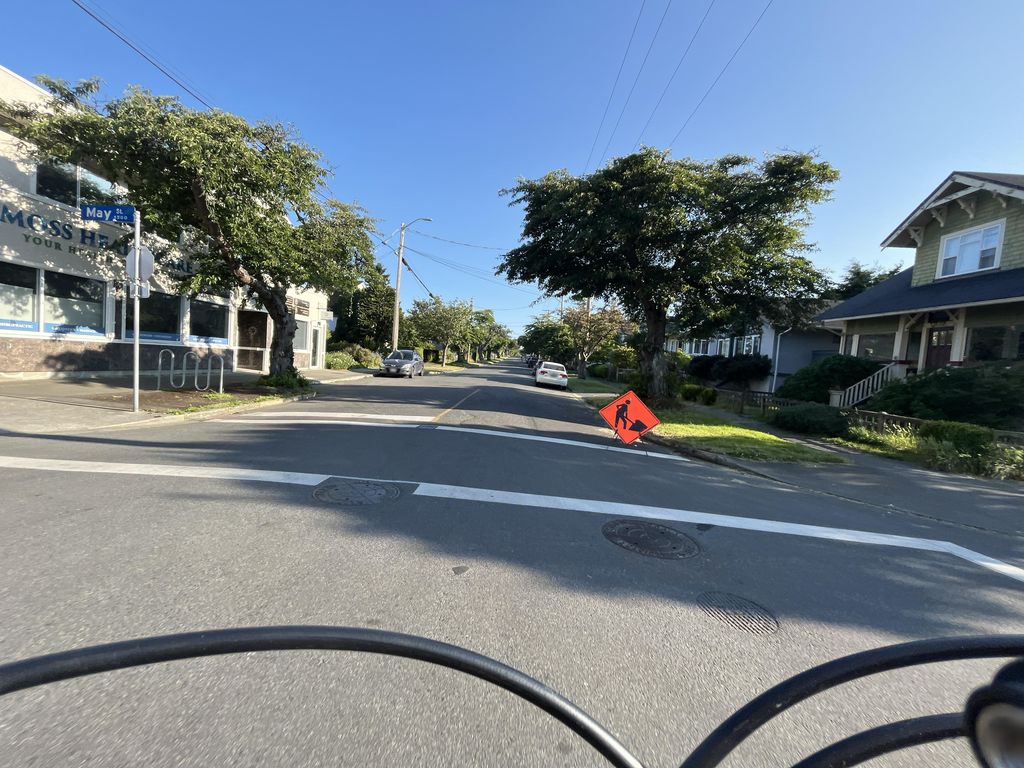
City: victoria